Field crop: tomato
Growth stage: 2
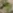
Species: solanum